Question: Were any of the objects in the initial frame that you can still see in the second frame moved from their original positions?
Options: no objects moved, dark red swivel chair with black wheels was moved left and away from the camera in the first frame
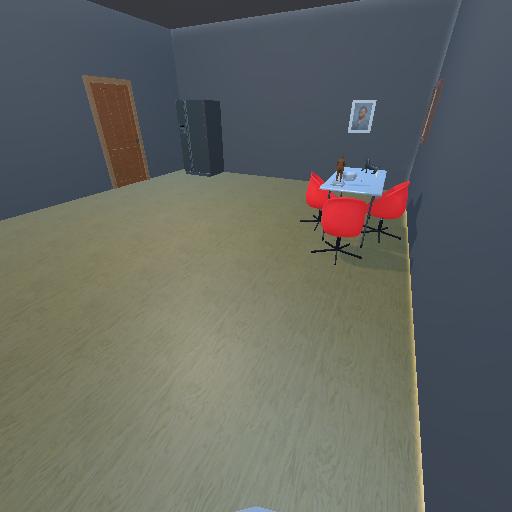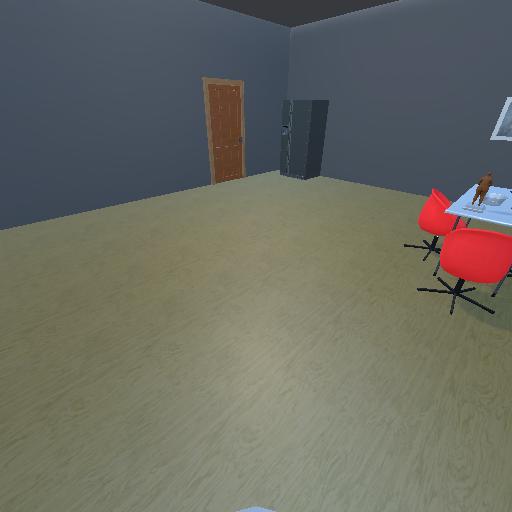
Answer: no objects moved